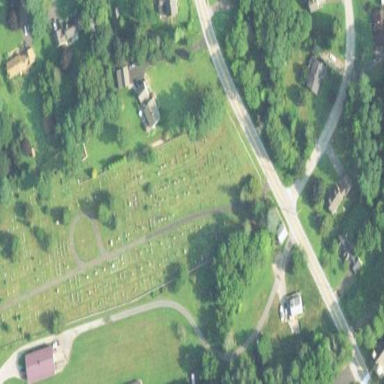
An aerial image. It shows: Private cemetery known as grave yard. It is designated as cemetery in the land use category.